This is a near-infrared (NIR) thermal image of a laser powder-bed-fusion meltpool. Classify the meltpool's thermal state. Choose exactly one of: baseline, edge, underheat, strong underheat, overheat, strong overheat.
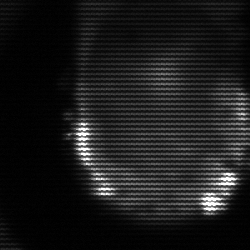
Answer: baseline